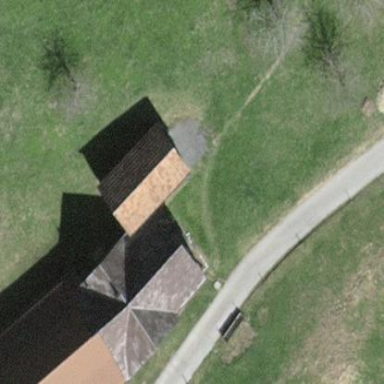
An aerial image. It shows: Simple and straightforward house.